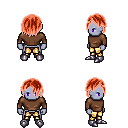
a pixel art fantasy rpg character, male body template, dark elf, purple skin, brown long-sleeve shirt, gold greaves, red bangs hairstyle, metal boots, four views (front, back, left, right), 2x2 character sprite sheet, small pixel art, hard edges, no anti-aliasing